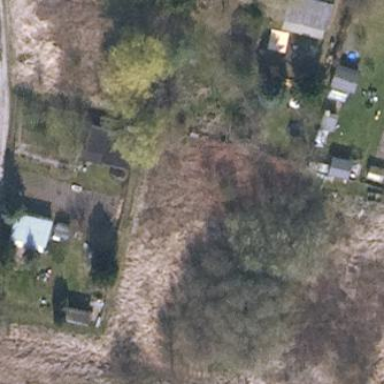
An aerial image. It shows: Area designated for allotments.